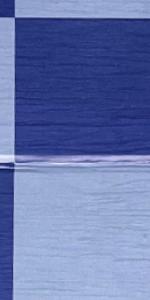
Label: Empty